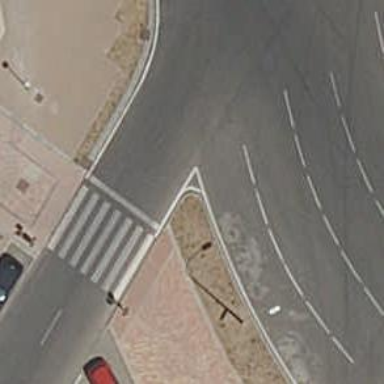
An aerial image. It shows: Kerb serving as barrier.